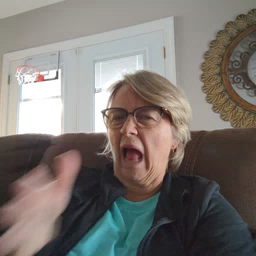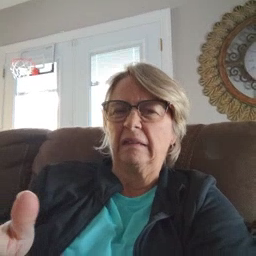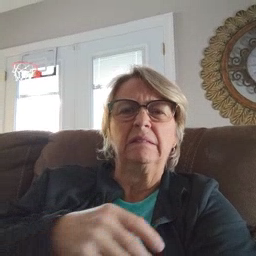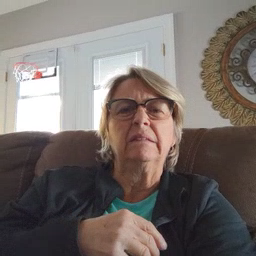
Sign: yucky